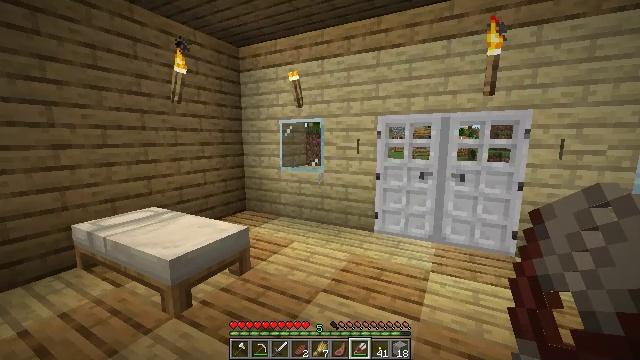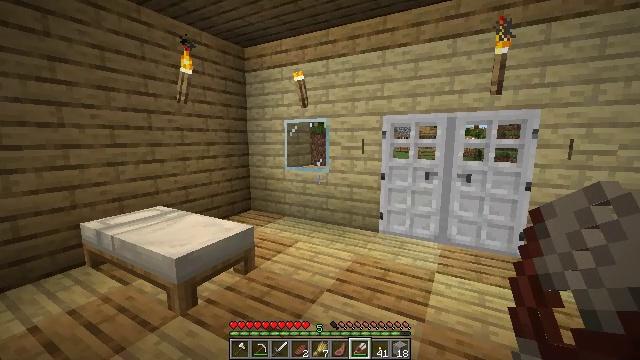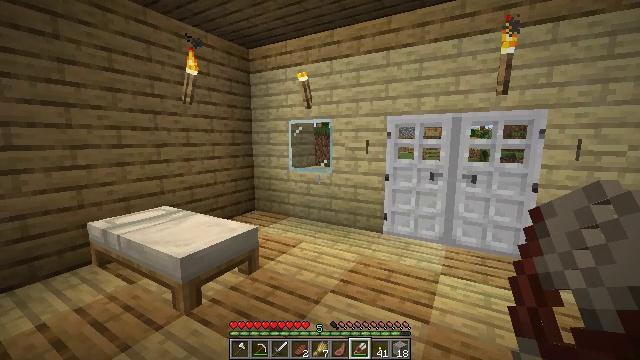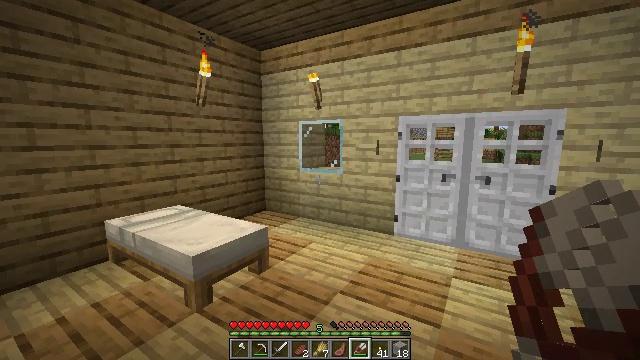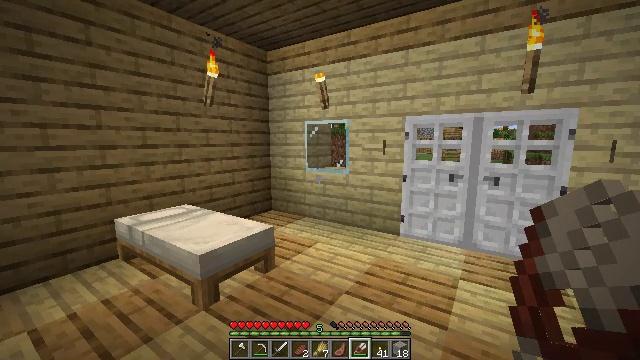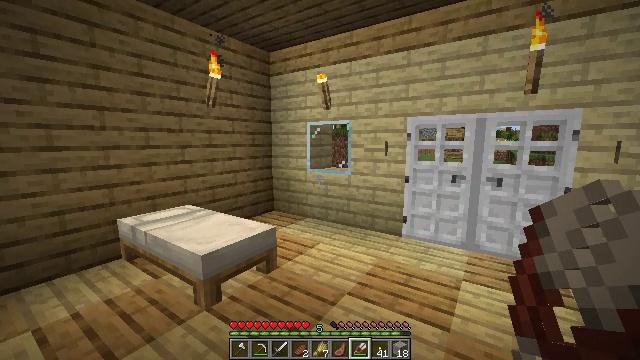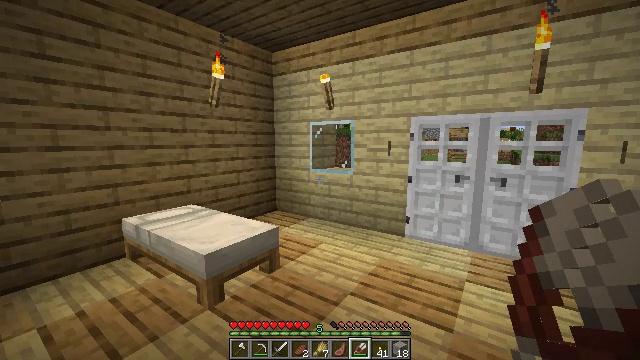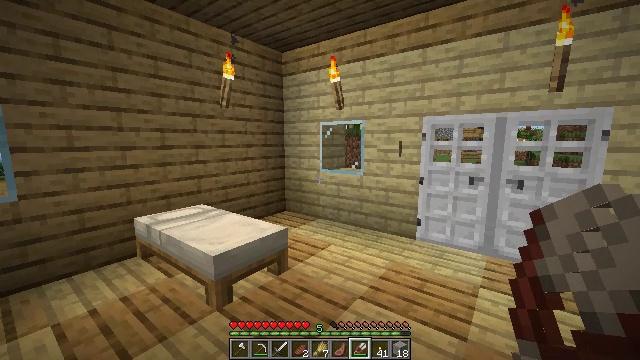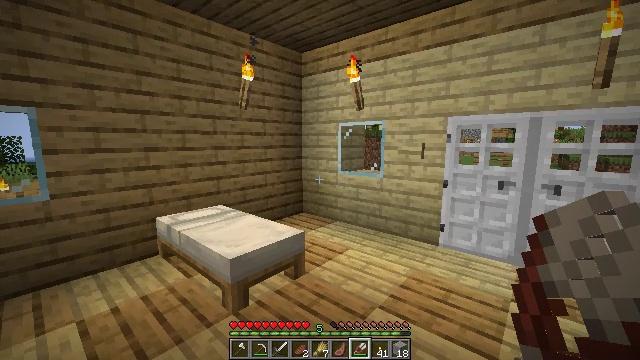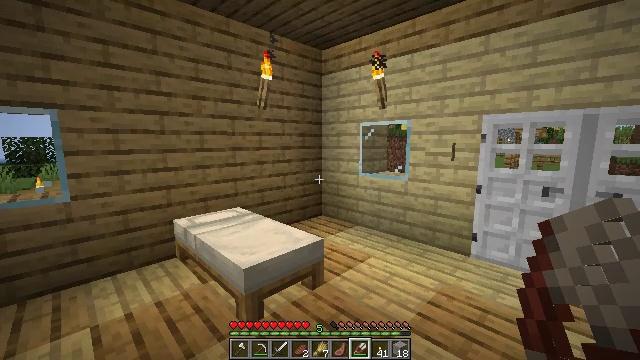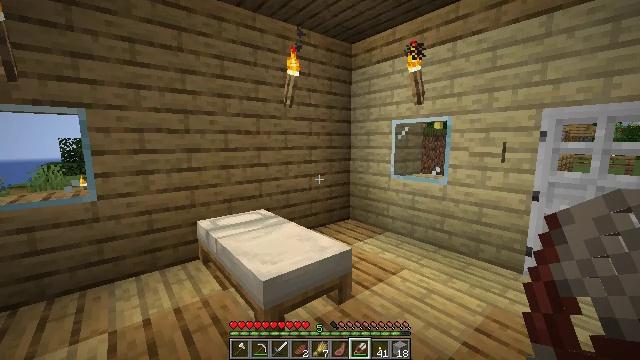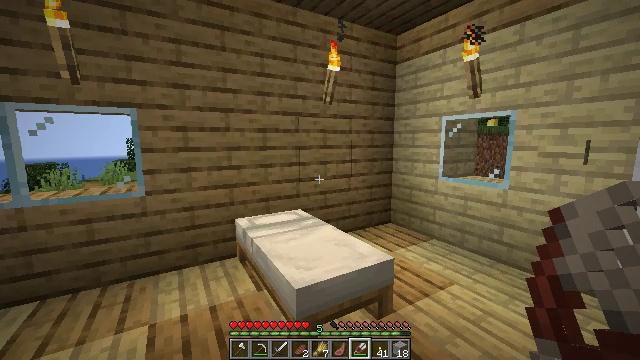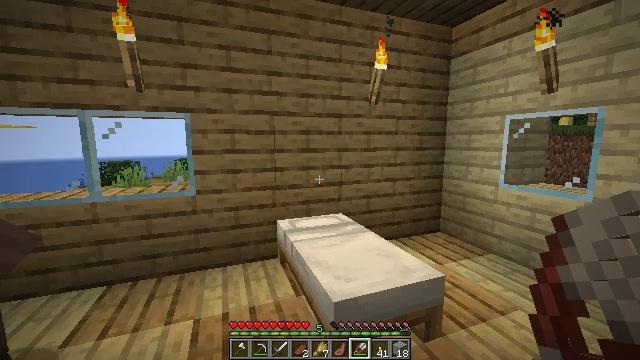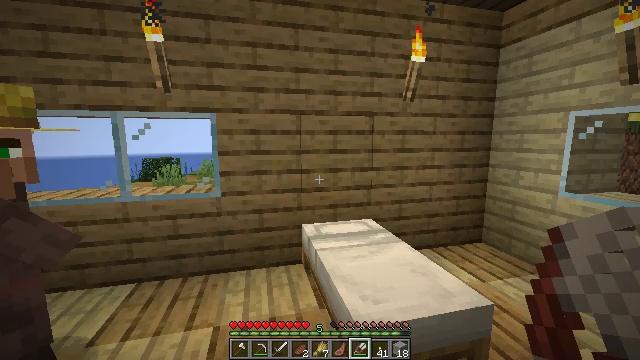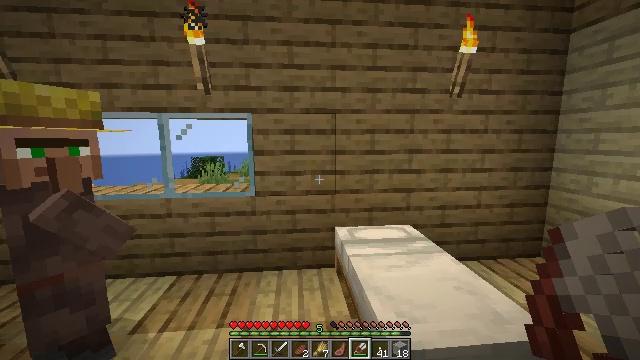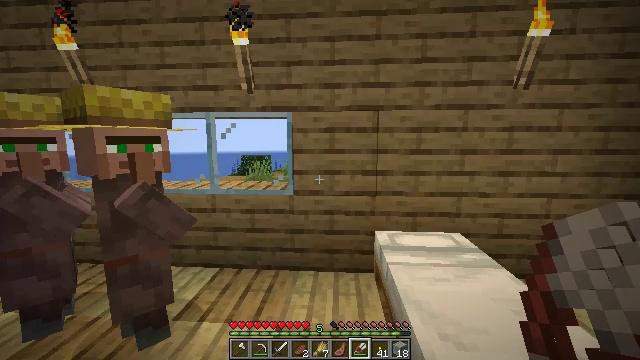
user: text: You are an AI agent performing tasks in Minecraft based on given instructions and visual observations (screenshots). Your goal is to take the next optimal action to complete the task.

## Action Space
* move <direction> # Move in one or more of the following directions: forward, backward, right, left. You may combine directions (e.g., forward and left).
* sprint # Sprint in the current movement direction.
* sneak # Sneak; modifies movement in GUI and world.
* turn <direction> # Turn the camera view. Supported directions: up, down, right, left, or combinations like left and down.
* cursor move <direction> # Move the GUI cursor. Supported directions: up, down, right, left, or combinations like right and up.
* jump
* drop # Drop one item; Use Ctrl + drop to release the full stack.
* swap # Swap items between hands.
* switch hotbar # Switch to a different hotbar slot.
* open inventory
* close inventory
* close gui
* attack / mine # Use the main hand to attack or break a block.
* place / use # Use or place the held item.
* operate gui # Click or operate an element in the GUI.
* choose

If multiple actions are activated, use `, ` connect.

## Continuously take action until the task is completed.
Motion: motion action
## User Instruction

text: Combine wool and wooden planks to make a gray bed.
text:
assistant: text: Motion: turn left
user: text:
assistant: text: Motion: no_op
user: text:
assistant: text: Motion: turn left
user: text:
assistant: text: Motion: turn left
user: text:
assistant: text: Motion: no_op
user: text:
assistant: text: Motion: no_op
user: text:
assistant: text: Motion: move forward, turn left
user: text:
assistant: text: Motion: move forward, turn left
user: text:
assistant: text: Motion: move forward, turn left
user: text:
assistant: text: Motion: move forward, turn left
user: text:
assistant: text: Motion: move forward, turn left
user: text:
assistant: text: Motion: move forward, turn left
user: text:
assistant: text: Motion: move forward, turn left
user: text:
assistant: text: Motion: turn left
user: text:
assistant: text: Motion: turn left
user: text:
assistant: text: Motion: turn left
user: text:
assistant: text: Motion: turn left
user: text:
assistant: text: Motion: turn left and down
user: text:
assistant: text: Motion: turn left
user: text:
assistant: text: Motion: turn left
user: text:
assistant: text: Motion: turn left
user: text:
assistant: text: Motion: turn left
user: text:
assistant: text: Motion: turn left
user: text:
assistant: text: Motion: turn left
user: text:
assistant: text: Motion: turn left
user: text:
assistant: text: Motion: turn left
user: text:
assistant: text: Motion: no_op
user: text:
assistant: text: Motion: no_op
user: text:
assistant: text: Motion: no_op
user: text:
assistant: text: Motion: move forward, turn left